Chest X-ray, AP view. Patient: 71 years old, sex M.
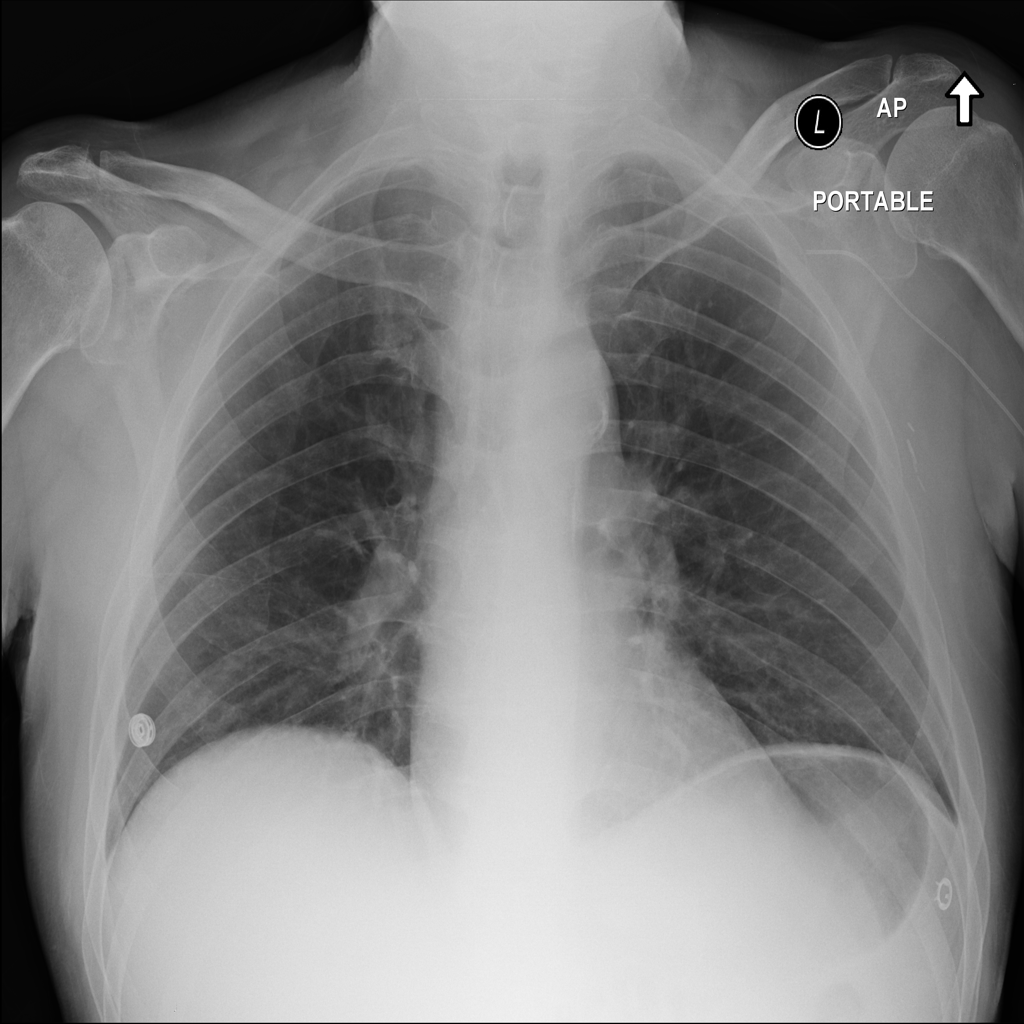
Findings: No Finding